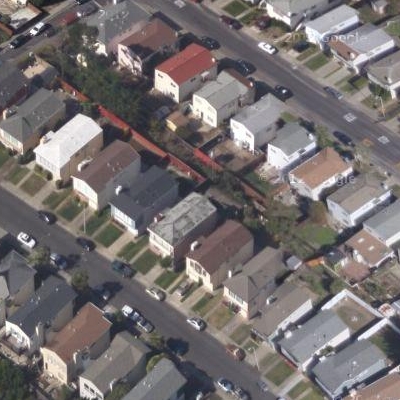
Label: fResident